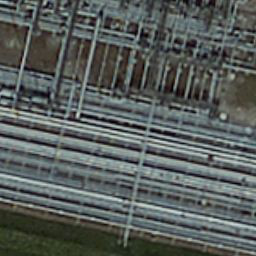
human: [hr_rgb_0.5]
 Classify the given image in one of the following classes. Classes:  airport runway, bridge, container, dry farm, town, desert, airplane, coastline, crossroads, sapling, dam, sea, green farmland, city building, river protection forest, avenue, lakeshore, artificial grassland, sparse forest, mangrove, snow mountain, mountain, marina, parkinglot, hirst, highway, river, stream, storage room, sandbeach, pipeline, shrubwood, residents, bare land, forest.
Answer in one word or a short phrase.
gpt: pipeline